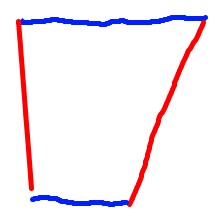
Shape: trapezoid